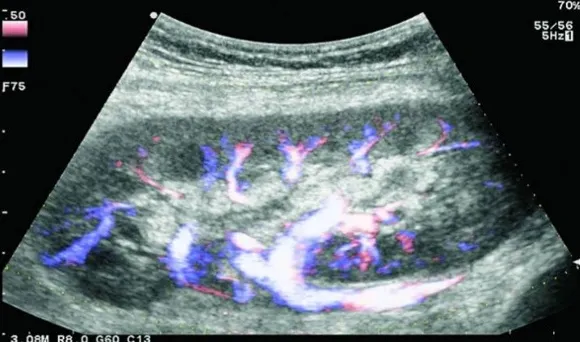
Renal ultrasound five years after transplantation.
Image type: radiology (ultrasound)